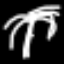
Label: palm tree